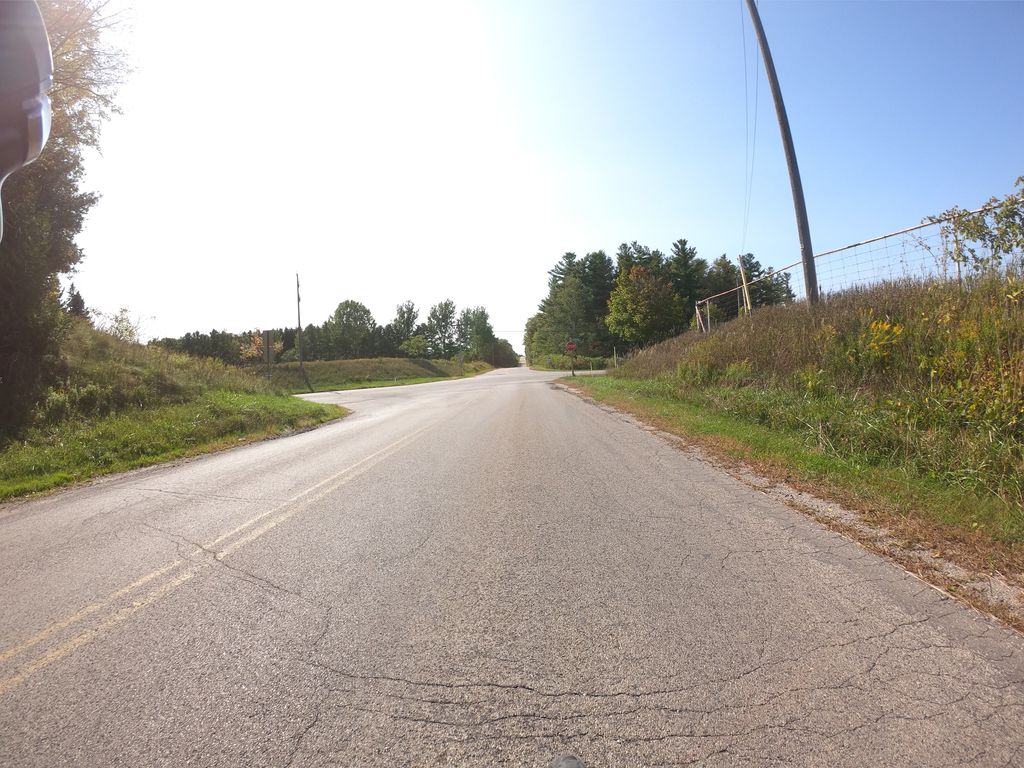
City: kitchener-waterloo